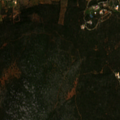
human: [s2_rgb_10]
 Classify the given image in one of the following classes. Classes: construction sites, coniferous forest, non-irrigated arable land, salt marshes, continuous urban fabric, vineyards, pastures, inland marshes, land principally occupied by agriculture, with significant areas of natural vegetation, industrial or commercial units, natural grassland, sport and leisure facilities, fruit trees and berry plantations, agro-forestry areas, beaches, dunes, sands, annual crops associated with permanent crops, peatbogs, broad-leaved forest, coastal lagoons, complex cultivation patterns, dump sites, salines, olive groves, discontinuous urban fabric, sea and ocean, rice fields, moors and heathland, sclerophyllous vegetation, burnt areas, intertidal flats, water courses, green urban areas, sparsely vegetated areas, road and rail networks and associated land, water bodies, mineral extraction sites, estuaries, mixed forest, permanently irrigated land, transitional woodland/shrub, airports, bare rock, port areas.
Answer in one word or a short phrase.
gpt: olive groves, annual crops associated with permanent crops, sclerophyllous vegetation